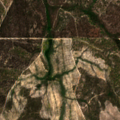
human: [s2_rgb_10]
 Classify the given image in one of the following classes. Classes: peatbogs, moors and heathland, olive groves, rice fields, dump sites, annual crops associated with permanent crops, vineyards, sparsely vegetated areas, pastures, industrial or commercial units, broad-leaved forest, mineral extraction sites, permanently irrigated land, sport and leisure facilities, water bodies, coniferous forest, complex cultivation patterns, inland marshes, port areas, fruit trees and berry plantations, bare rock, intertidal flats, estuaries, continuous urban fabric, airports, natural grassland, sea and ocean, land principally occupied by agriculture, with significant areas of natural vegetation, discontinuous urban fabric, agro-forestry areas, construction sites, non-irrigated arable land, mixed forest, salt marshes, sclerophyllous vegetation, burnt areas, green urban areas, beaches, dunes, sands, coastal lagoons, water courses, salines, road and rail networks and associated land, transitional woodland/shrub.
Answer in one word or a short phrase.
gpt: broad-leaved forest, transitional woodland/shrub